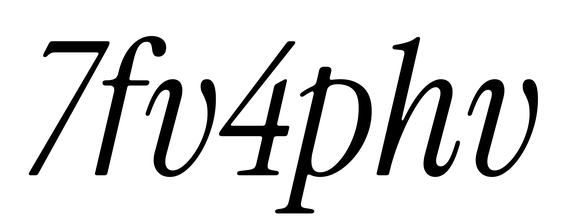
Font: InstrumentSerif-Italic